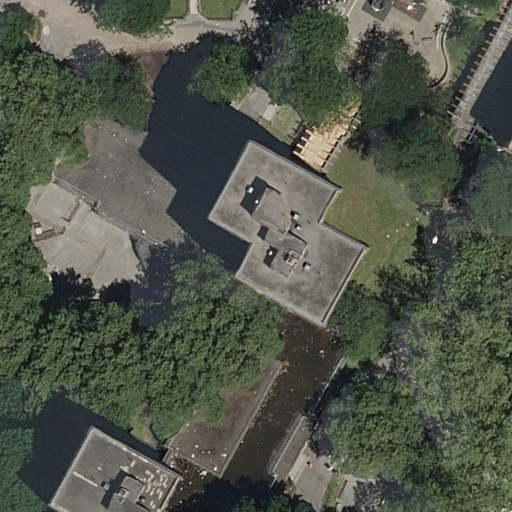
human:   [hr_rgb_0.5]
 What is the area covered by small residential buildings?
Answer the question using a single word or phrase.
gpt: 0m2

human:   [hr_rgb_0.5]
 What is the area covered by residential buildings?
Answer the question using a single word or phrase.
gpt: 1060m2

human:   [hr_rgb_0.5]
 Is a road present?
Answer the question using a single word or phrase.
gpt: yes

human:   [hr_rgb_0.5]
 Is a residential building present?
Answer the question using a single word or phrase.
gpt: yes

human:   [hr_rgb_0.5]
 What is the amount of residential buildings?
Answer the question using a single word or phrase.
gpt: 2

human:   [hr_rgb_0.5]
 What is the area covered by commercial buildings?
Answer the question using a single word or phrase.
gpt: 0m2

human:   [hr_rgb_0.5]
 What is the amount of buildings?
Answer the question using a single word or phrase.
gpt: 2

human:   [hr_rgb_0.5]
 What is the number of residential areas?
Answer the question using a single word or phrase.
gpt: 1

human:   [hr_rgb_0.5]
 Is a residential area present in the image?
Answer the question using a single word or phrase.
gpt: yes

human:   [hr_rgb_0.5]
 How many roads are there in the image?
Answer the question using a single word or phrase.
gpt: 1

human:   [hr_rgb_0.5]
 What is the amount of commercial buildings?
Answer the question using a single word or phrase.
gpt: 0

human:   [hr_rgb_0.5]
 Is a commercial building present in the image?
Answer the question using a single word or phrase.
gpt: no

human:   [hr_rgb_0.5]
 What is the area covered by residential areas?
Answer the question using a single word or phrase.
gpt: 284m2

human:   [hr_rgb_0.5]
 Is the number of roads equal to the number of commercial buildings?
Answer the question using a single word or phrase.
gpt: no

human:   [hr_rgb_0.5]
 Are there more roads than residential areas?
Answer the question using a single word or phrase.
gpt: no

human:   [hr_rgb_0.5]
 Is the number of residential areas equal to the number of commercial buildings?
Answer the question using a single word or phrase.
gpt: no

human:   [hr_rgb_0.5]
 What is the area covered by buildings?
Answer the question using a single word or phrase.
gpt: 1060m2

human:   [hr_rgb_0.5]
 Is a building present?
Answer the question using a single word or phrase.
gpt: yes

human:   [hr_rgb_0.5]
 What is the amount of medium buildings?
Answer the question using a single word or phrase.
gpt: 1

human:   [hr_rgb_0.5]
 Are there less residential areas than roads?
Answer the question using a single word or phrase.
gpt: no

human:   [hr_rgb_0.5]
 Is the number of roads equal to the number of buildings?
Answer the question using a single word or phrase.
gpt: no

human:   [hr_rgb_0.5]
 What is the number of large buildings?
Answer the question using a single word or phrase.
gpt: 1

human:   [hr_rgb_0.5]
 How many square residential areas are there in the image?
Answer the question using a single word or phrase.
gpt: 0

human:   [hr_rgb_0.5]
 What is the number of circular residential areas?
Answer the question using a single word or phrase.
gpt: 0

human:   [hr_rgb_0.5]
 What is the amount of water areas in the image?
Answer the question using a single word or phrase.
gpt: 0

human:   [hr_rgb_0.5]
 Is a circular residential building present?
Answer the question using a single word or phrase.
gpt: no

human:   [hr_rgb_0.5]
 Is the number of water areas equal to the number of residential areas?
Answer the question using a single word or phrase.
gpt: no

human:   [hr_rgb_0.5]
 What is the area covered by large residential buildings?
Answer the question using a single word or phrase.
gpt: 629m2

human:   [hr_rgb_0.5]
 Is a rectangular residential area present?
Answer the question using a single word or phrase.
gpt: yes

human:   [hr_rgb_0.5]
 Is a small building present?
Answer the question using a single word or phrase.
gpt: no

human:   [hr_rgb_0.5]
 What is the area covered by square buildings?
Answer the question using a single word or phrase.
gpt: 0m2

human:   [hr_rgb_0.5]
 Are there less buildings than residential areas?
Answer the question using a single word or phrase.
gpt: no

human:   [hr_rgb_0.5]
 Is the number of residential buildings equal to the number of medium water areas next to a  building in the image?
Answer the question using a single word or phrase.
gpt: no

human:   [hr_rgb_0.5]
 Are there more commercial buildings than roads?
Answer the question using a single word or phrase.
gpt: no

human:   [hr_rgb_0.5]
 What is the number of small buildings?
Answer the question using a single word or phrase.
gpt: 0

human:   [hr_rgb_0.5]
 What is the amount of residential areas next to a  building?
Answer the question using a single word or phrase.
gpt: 1

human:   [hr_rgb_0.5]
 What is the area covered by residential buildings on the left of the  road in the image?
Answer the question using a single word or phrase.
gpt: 430m2

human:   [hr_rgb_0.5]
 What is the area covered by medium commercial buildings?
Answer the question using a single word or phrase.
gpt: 0m2

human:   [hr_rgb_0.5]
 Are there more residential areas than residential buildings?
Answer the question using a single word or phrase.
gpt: no

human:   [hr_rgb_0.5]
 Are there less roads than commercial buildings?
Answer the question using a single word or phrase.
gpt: no

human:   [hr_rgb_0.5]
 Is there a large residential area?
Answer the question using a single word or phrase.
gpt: no

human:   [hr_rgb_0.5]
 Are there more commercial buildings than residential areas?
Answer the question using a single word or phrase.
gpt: no

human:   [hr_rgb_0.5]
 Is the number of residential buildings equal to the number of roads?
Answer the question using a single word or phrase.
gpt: no

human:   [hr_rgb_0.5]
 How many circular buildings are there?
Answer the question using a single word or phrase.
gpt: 0

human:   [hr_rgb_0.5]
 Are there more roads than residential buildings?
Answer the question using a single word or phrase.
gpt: no

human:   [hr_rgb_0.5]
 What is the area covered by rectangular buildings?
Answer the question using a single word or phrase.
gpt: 629m2

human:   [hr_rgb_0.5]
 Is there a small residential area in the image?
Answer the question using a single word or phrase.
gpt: no

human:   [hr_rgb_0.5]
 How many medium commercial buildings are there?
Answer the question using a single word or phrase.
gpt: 0

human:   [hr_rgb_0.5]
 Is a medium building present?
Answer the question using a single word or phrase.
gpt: yes

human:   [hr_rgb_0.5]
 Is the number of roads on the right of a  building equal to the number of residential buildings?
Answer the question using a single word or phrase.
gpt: no

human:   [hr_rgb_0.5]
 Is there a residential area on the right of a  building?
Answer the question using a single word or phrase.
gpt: no

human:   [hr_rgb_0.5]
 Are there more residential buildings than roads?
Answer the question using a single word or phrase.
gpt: yes

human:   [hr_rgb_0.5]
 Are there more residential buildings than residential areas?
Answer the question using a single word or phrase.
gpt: yes

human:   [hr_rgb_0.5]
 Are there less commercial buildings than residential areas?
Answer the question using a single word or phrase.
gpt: yes

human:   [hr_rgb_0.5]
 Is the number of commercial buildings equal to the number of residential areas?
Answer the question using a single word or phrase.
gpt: no

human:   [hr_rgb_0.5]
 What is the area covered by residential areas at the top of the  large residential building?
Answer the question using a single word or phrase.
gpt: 284m2

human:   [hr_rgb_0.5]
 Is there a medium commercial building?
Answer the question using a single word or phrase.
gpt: no

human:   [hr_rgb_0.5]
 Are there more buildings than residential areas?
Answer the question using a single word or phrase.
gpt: yes

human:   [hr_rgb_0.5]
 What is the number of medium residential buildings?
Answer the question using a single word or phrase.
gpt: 1

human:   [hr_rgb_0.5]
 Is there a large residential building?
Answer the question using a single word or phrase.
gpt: yes

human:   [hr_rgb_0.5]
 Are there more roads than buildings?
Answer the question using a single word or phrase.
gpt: no

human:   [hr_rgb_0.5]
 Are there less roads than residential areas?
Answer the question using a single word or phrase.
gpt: no

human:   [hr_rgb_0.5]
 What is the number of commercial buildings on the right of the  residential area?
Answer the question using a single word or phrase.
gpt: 0

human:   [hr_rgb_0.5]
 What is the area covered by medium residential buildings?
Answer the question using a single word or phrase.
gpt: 430m2